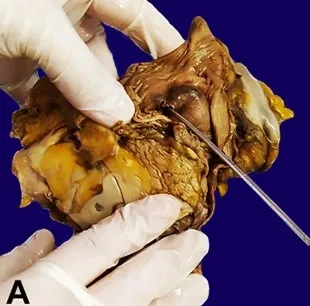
PADF post-fixation on formalin:. Duodenal side of the fistula (probe placed in the orifice).
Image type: pathology (h&e)